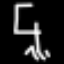
Label: chair